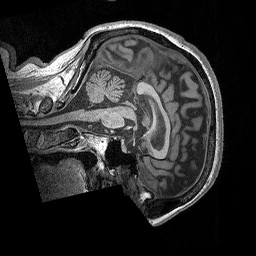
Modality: T1w
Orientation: sagittal
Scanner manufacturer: siemens
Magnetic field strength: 3 T
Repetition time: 2.3 s
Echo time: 0.00298 s